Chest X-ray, PA view. Patient: 53 years old, sex F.
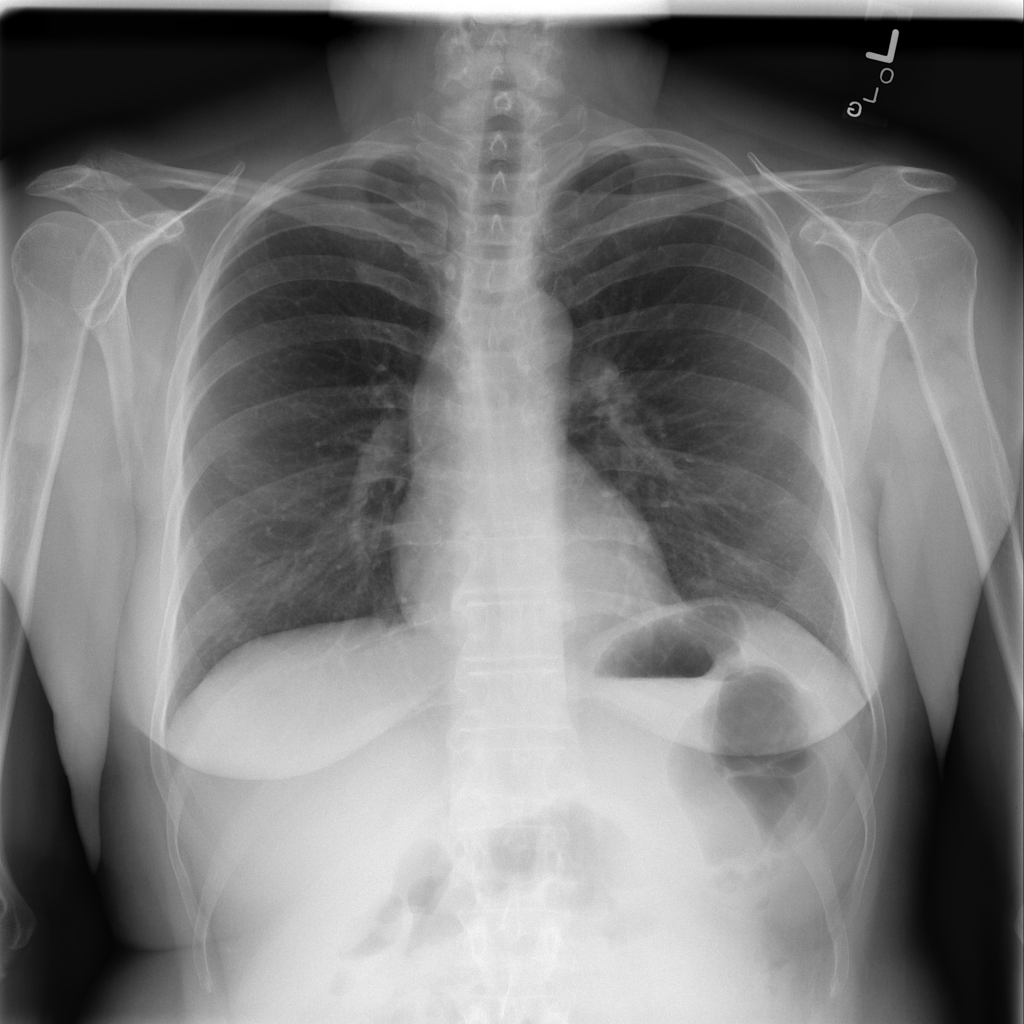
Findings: No Finding